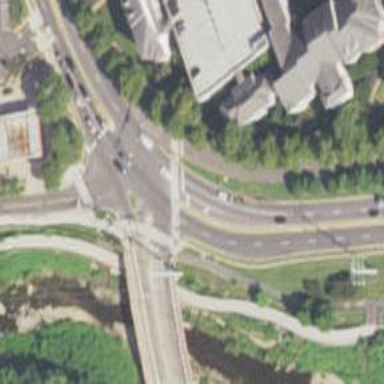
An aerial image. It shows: Crossing on cycleway.